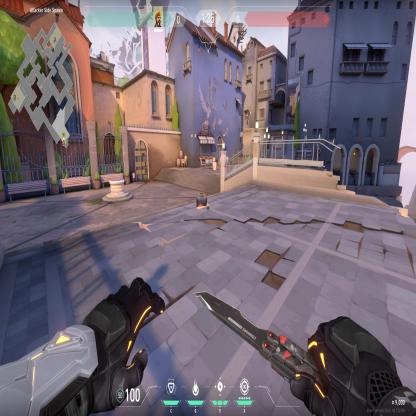
Label: dropped spike